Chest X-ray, PA view. Patient: 28 years old, sex M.
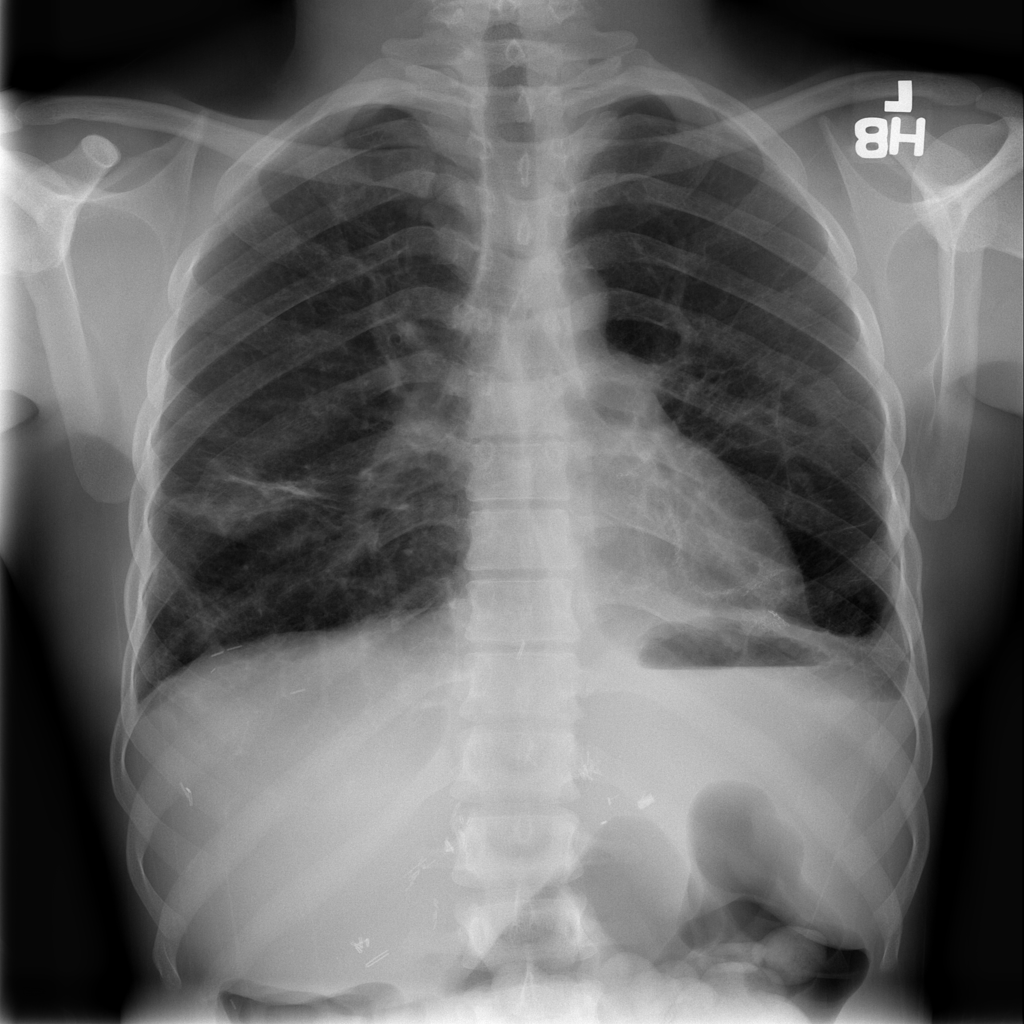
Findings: Infiltration, Mass